Question: Is it possible to Create 3D area chart using jFree ?

If yes, can someone point me to the right direction ?
Any workaround possible?
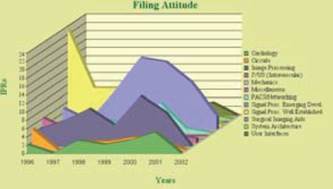
Answer: No, jfreechart does not support 3d plots.
I would also suggest looking at <URL>, which suggests some alternatives like: jzy3d, JMathTools, Surface Plotter, JavaPlot, etcetera